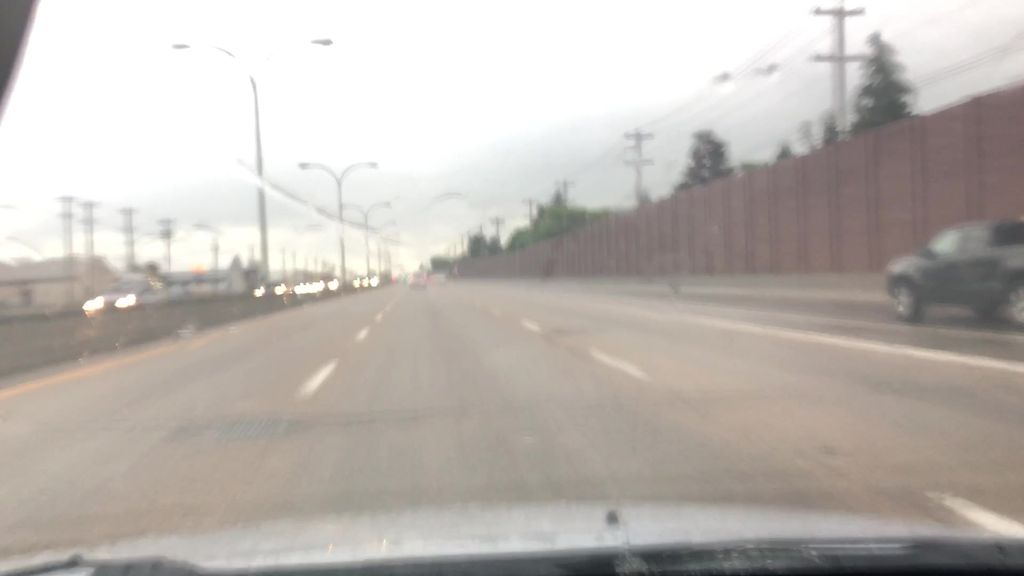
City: edmonton